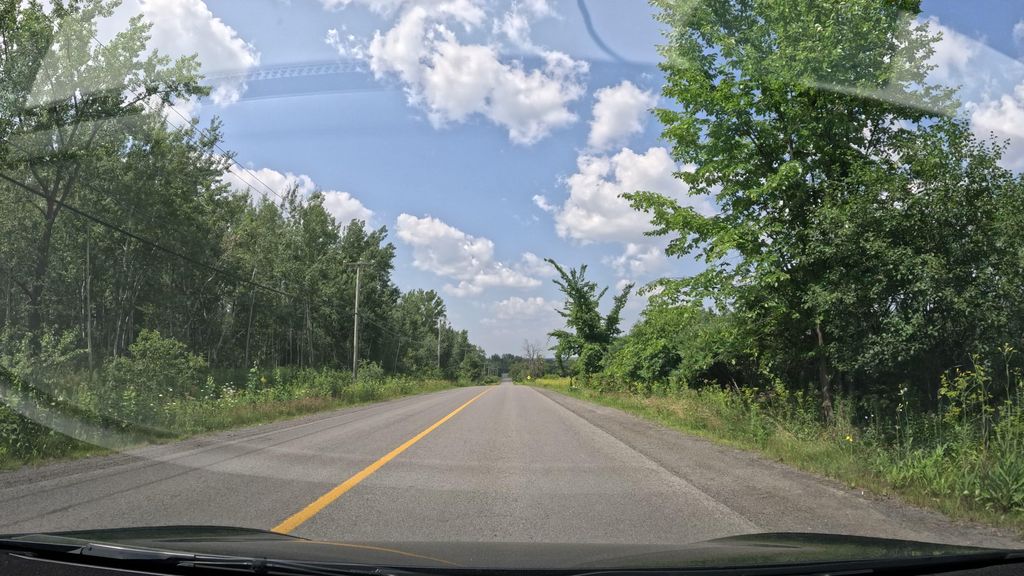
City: montreal